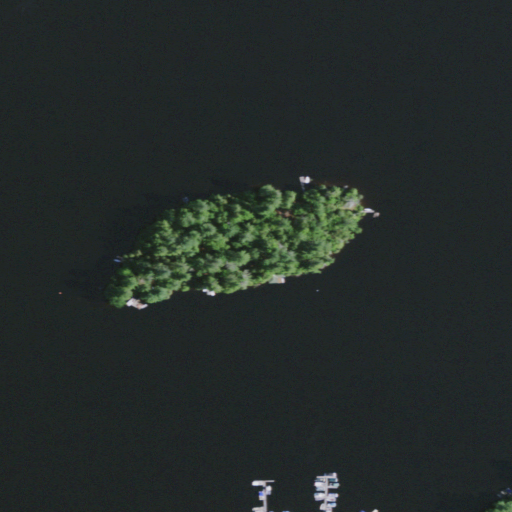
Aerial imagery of island in New York named Harding Island containing open water, evergreen forest, grassland, and herbaceous wetlands